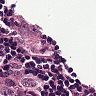
Metastatic tissue present: yes